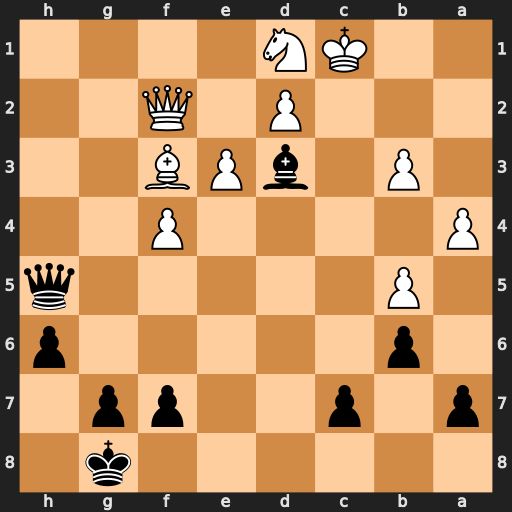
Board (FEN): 6k1/p1p2pp1/1p5p/1P5q/P4P2/1P1bPB2/3P1Q2/2KN4
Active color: b
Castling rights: -
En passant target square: -
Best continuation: Qc5+ Kb2 Qc2+